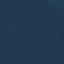
Land use / land cover class: SeaLake